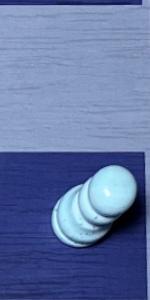
Label: Pawn_White